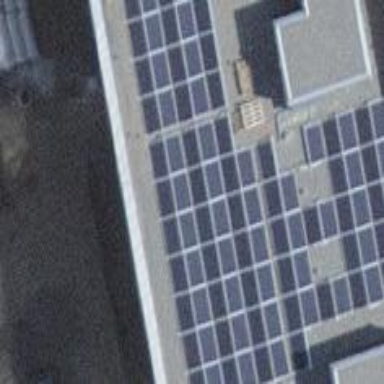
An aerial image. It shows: Solar power generator using photovoltaic panels.